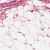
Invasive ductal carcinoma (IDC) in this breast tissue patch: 0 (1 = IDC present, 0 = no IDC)